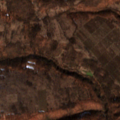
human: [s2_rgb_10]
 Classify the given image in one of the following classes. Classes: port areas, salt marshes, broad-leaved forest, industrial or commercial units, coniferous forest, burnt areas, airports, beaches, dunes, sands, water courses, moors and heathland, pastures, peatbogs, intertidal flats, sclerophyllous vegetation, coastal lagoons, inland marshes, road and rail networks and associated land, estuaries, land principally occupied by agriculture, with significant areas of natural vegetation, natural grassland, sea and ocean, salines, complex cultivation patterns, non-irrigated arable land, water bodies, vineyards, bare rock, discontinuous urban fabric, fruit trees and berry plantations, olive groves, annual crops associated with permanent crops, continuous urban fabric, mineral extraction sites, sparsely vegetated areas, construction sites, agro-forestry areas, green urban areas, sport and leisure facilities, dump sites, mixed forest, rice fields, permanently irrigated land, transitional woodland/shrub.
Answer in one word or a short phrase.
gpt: vineyards, complex cultivation patterns, broad-leaved forest, transitional woodland/shrub